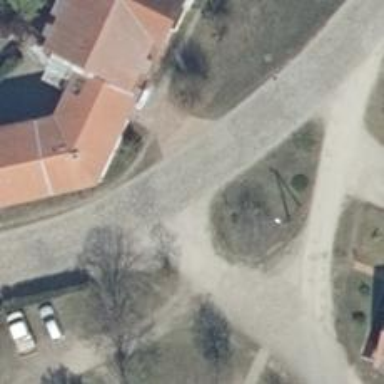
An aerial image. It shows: Residential road.